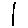
Label: line